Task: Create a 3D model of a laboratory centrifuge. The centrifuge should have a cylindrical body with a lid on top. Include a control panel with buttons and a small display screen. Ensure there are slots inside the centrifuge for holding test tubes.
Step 459:
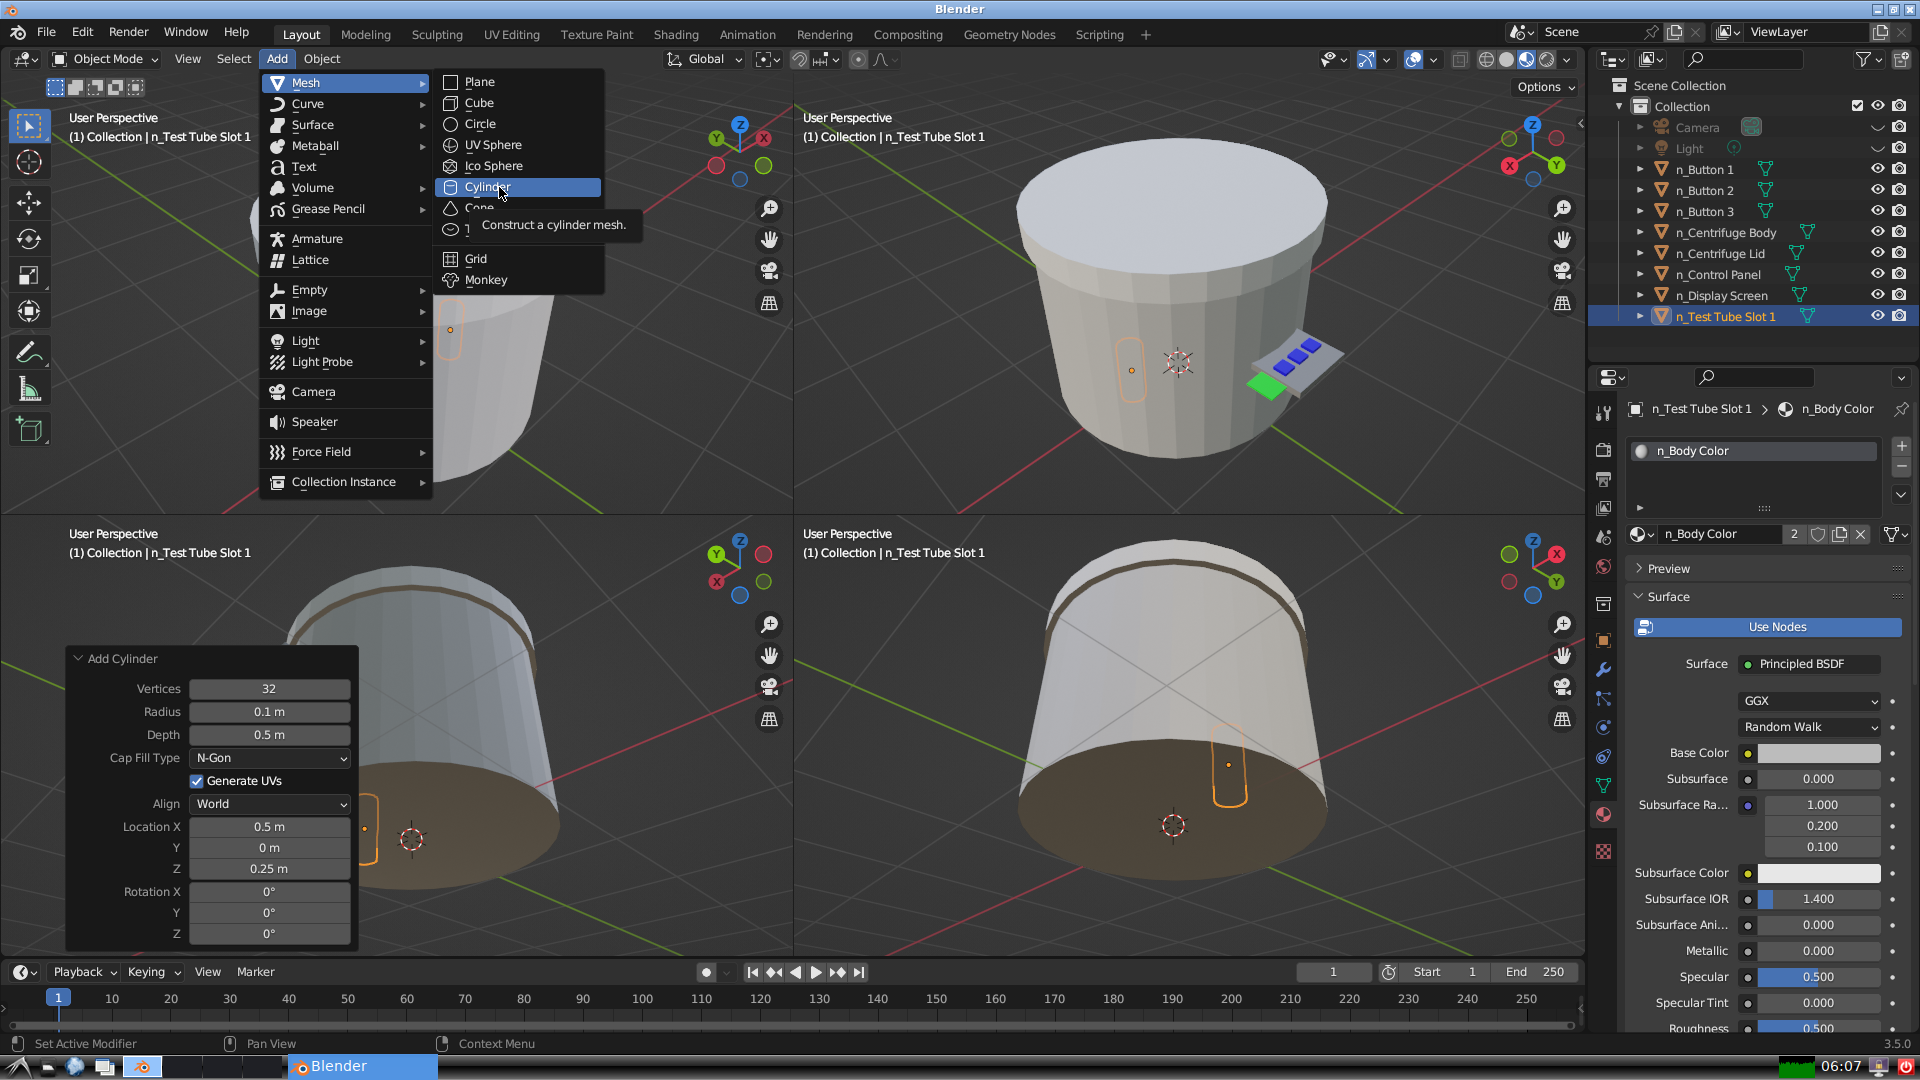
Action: click: no